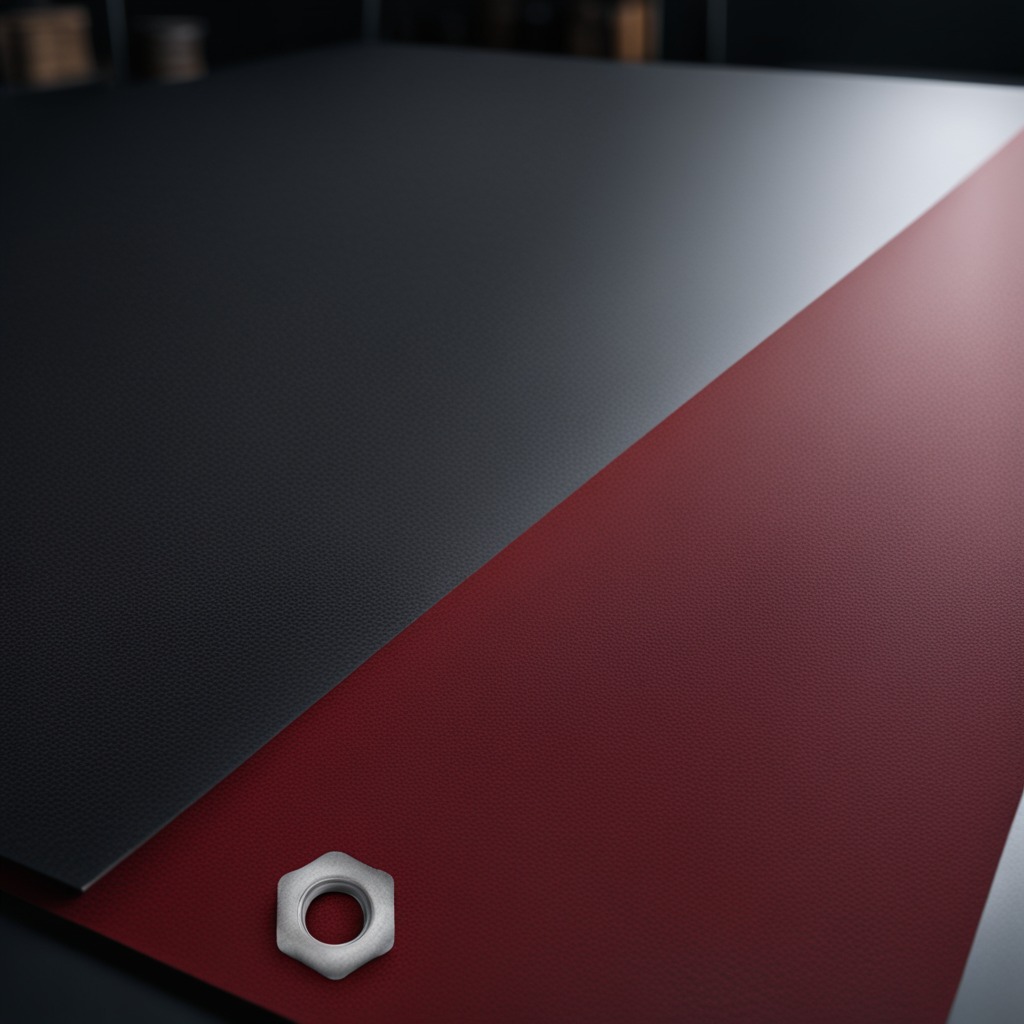
A metal nut is lying on the tabletop.